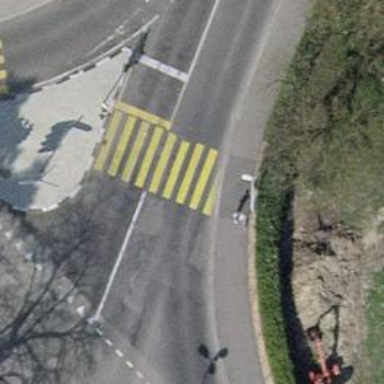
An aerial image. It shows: Crossing with traffic signals and zebra markings.